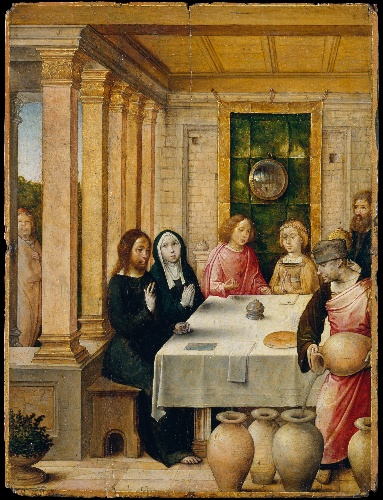
Title: The Marriage Feast at Cana
Artist: Juan de Flandes
Artist bio: Netherlandish, active by 1496–died 1519 Palencia
Date: ca. 1497
Object type: Painting
Classification: Paintings
Medium: Oil on wood
Dimensions: 8 1/4 x 6 1/4 in. (21 x 15.9 cm)
Department: European Paintings
Credit line: The Jack and Belle Linsky Collection, 1982
Accession year: 1982
Repository: Metropolitan Museum of Art, New York, NY
Tags: Interiors|Men|Women|Christ